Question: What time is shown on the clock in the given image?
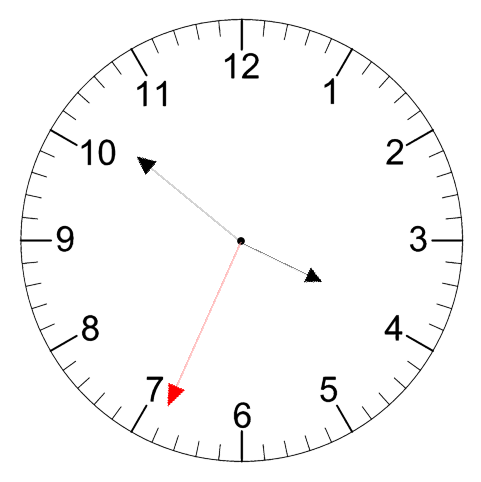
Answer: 03:51:34